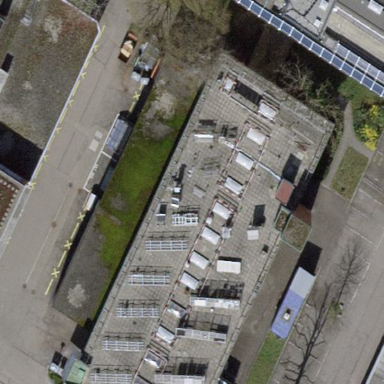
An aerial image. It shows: Flat-roofed building.